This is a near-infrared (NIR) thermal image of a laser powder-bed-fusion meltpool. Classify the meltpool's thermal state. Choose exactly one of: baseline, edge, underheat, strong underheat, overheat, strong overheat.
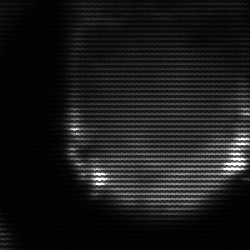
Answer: edge